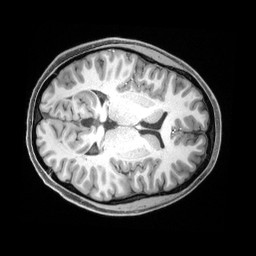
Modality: T1w
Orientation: axial
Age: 22
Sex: female
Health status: healthy
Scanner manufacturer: siemens
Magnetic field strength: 3 T
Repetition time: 2.4 s
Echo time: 0.00194 s